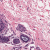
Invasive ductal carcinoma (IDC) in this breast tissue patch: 0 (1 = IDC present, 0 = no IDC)